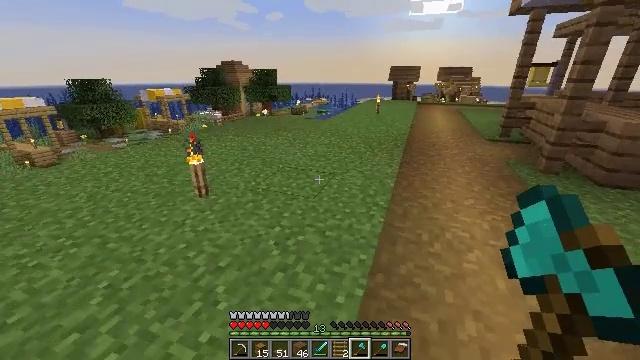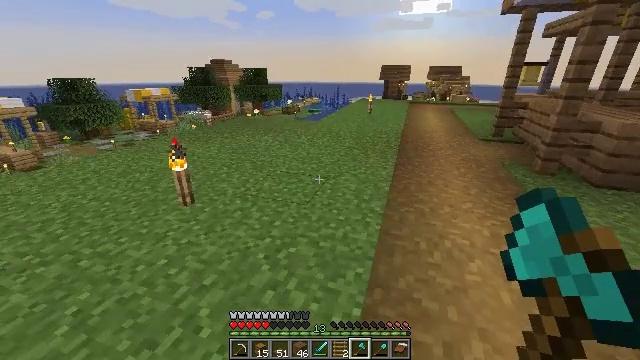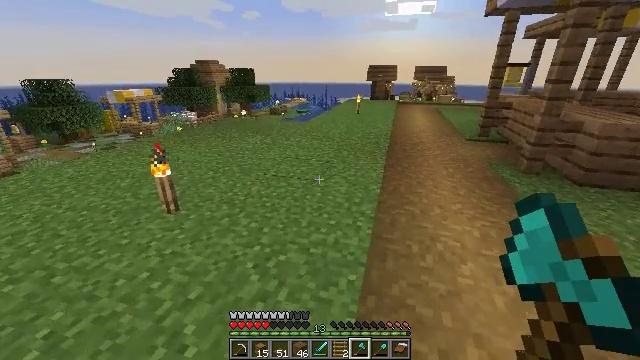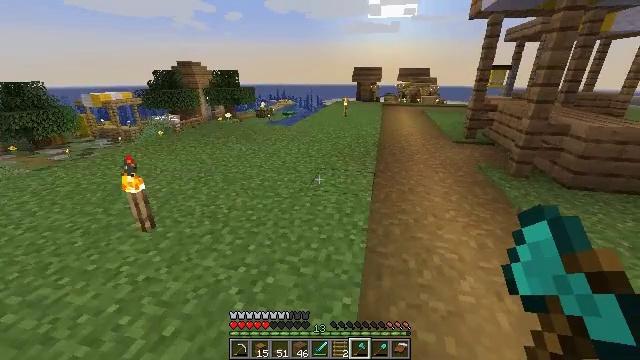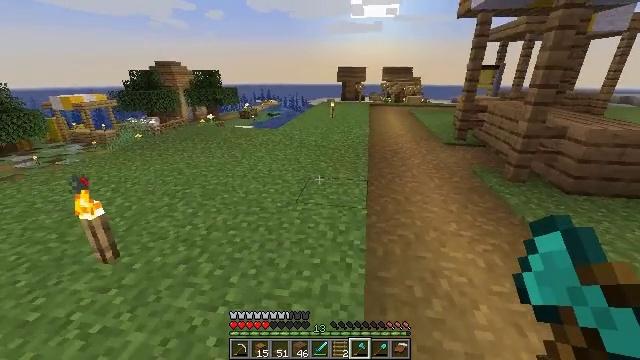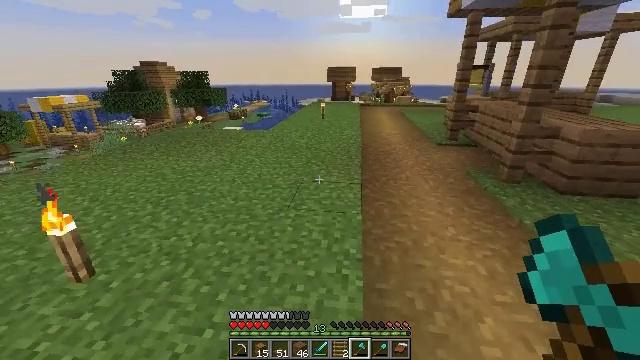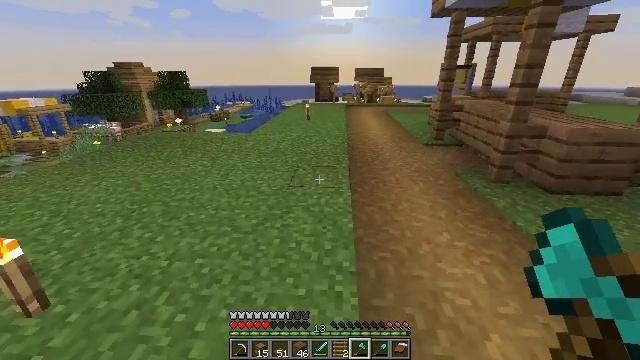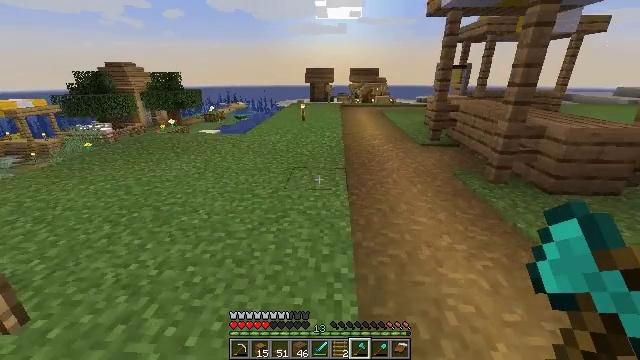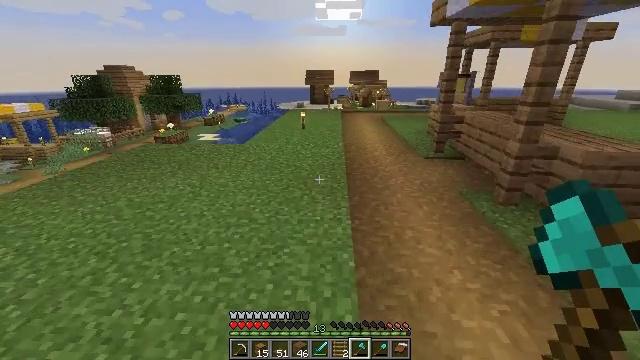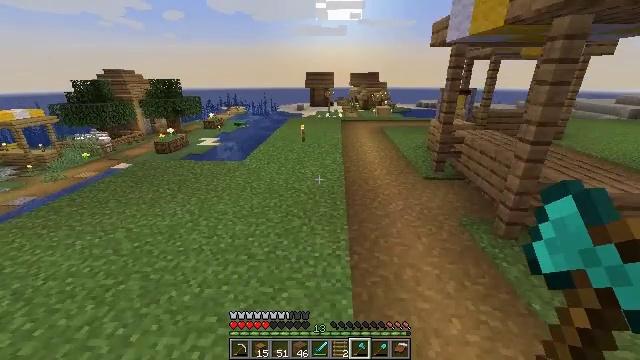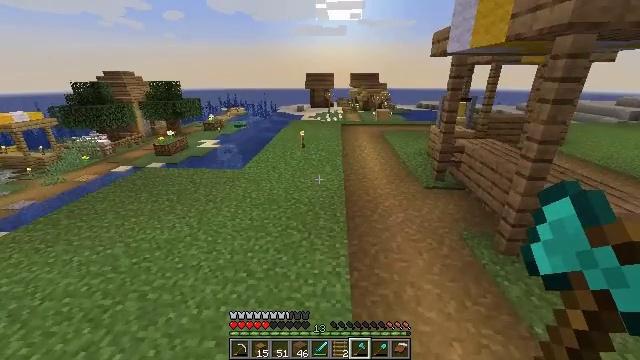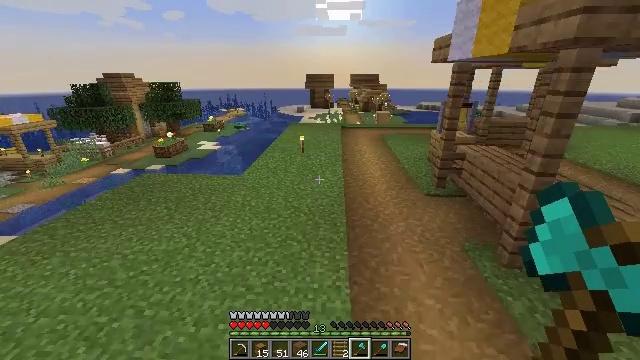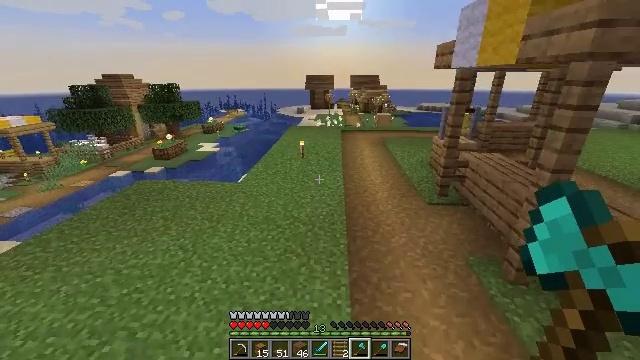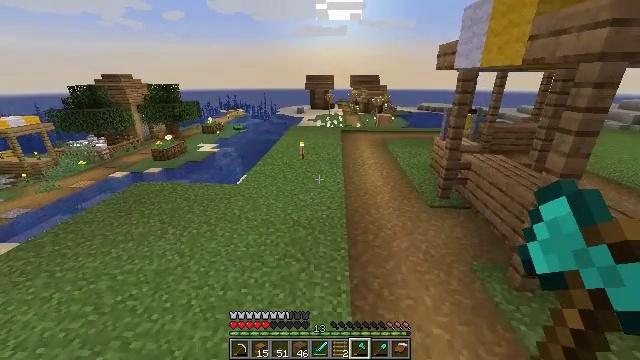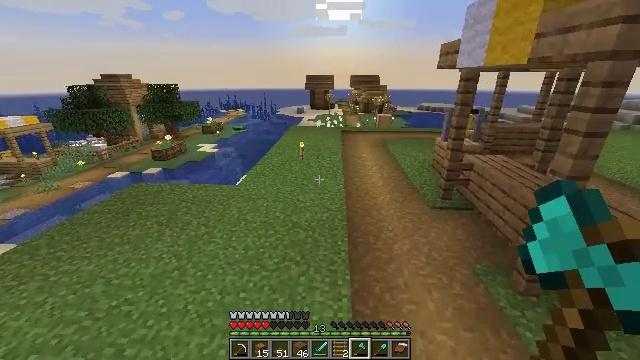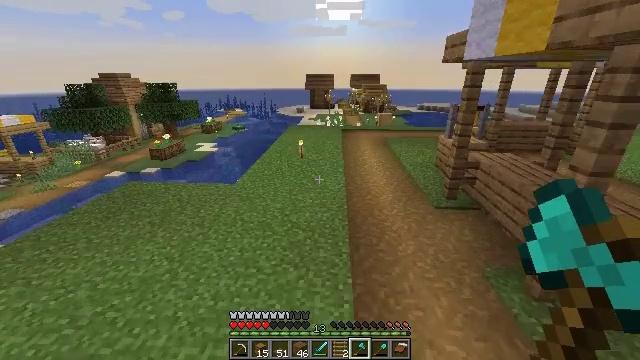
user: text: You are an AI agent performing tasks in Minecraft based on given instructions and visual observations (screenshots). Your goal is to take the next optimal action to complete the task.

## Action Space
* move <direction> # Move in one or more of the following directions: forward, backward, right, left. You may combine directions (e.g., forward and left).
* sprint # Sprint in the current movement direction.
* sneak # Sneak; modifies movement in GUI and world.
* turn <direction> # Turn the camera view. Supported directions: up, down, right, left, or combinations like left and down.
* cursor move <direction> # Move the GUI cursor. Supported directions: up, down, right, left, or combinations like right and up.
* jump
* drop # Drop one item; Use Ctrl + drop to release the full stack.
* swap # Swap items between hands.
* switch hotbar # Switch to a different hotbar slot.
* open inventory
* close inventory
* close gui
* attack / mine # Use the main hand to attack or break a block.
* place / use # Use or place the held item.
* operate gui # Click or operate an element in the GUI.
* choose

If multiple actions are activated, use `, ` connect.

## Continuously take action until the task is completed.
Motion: motion action
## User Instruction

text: Destroy the wheat to collect it.
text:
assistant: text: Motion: move forward, turn right
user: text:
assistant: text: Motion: move forward, sprint, turn right
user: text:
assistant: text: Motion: move forward, sprint, turn right
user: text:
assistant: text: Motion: move forward, sprint, turn right
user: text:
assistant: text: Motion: move forward, sprint, turn right
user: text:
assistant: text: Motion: move forward, sprint, turn right
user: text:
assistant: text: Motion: move forward, turn right
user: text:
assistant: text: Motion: move forward, jump
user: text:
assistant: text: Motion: move forward, jump
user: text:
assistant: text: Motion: move forward, jump
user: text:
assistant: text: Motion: move forward, jump
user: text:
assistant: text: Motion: move forward, jump
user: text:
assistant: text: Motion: move forward, jump
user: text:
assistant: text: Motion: move forward, jump
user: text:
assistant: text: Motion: move forward, jump
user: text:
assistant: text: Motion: move forward, jump
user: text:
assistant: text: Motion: move forward, jump
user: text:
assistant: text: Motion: move forward, jump
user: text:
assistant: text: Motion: move forward, sprint, jump
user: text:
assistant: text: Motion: move forward, sprint, jump
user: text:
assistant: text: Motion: move forward, sprint, jump
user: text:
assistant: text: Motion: move forward, sprint, jump
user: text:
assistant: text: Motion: move forward, sprint, jump
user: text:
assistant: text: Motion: move forward, jump
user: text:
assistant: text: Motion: move forward, jump
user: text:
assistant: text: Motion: move forward, turn left, jump
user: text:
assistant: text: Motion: move forward, turn left, jump
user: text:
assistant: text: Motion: move forward, turn left and up
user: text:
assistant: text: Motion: move forward and move right, turn left
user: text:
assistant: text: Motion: move forward and move right, turn left